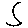
Label: moon